Field crop: maize
Growth stage: 2
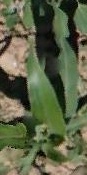
Species: maize